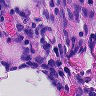
Metastatic tissue present: no